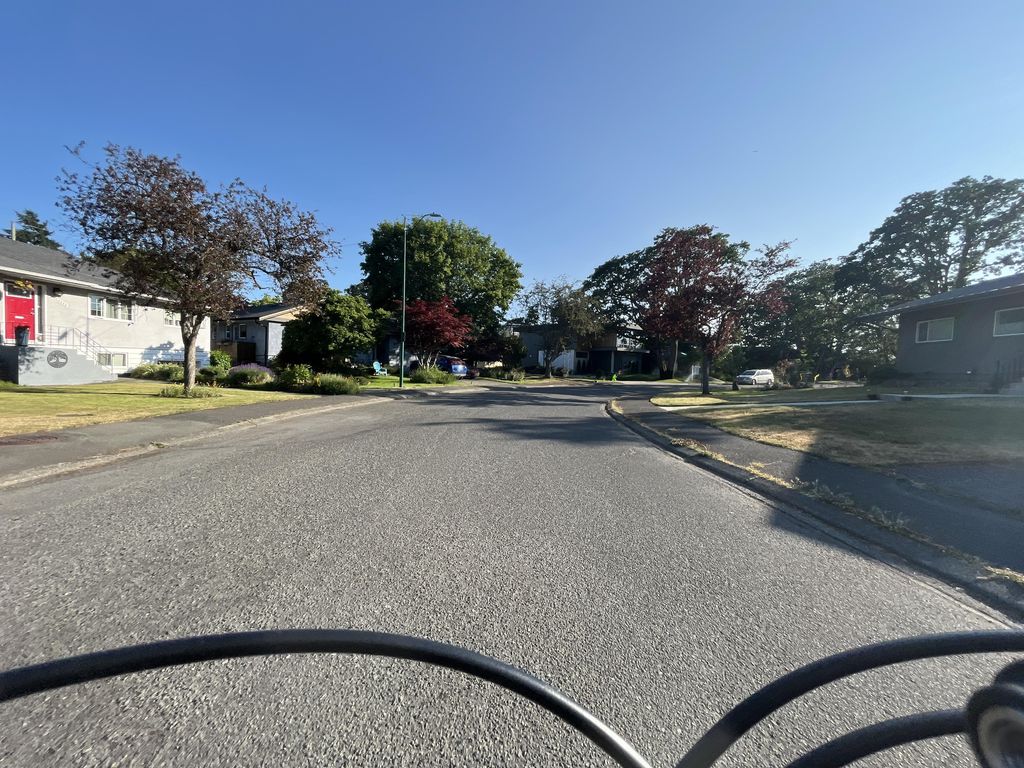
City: victoria